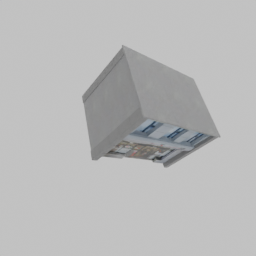
Label: architecture